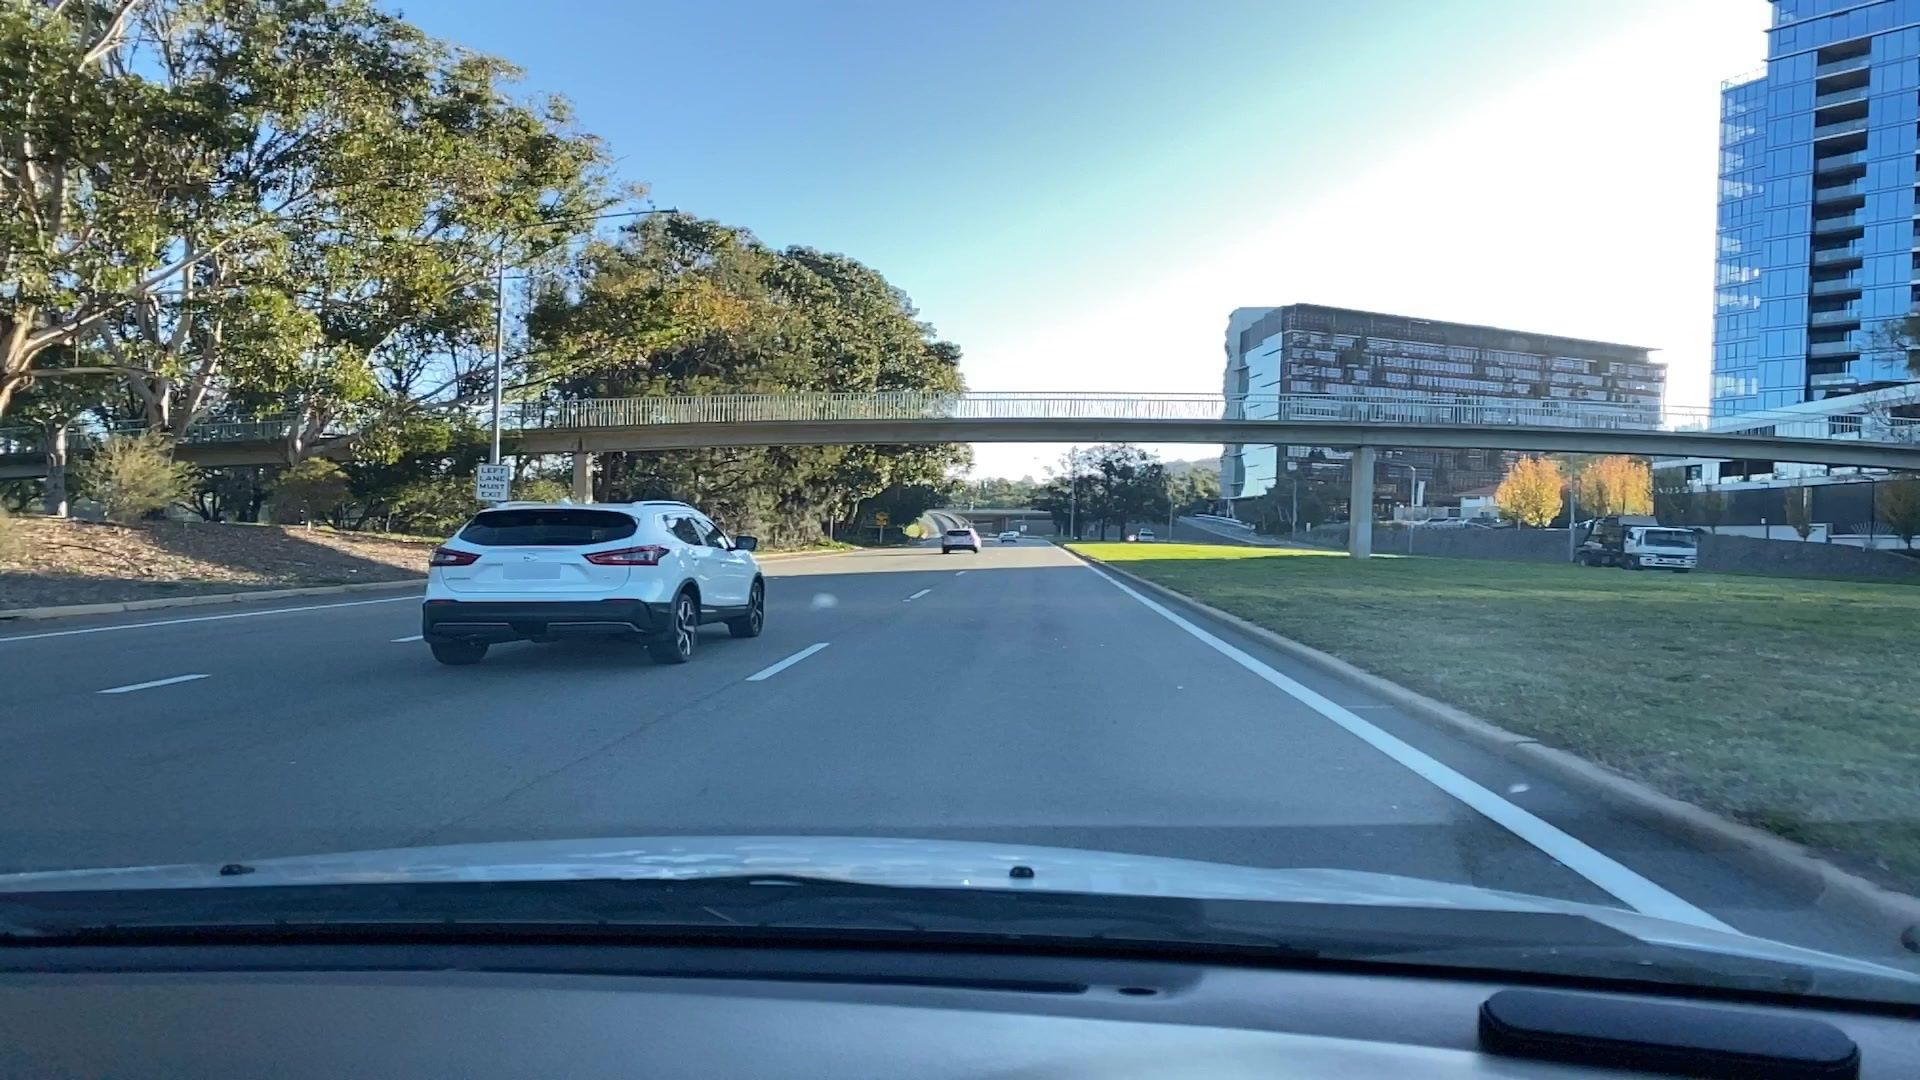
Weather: snowy
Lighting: day
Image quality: good
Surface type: driving surface
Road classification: motorway
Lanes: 3
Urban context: urban centre
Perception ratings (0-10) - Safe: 4.3, Lively: 5.74, Beautiful: 0.77, Boring: 5.55, Depressing: 4.44, Wealthy: 2.84